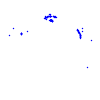
Particle: pion